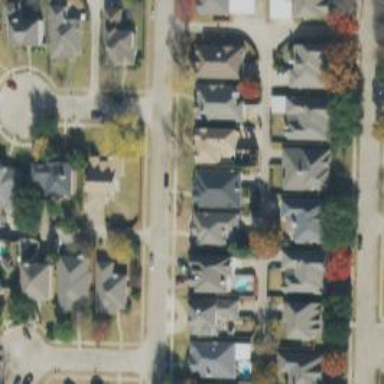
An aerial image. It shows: Alley classified as service road.